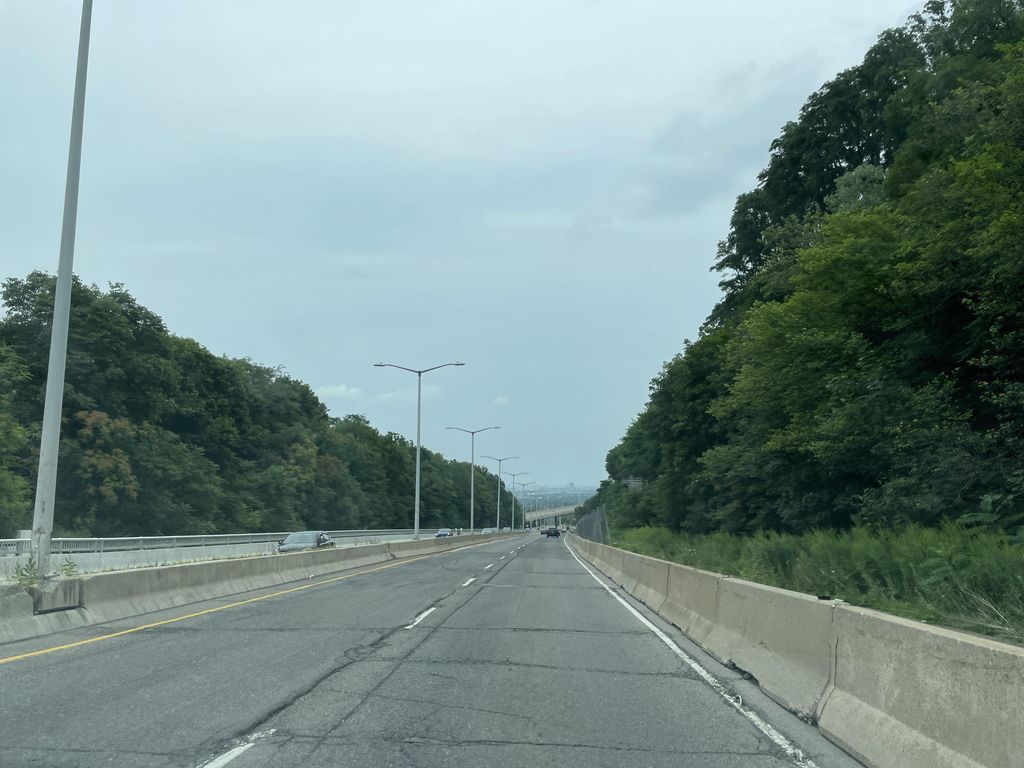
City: hamilton